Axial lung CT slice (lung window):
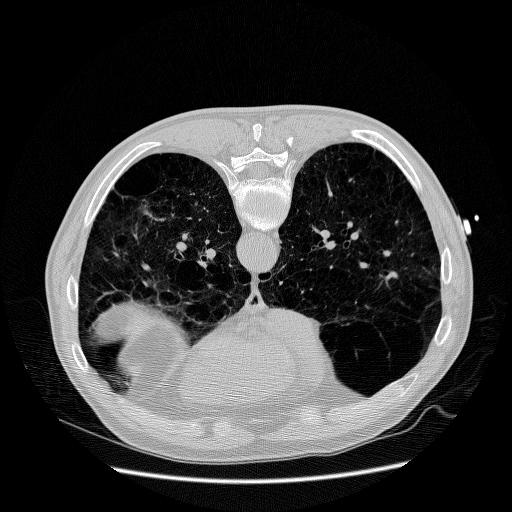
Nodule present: no